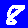
Digit: 8